Field crop: maize
Growth stage: 2
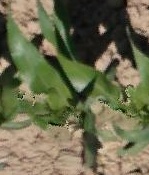
Species: maize